Question: When I change the encoding in my browser(s), the controls in the cart change accordingly when I have extended chars.
However, it is not consistent and looks very amateurish. See the attached comparison image.
How do I fix this in Magento 1.4.0.1? Or, is it a browser issue, and if so, how do I fix it?

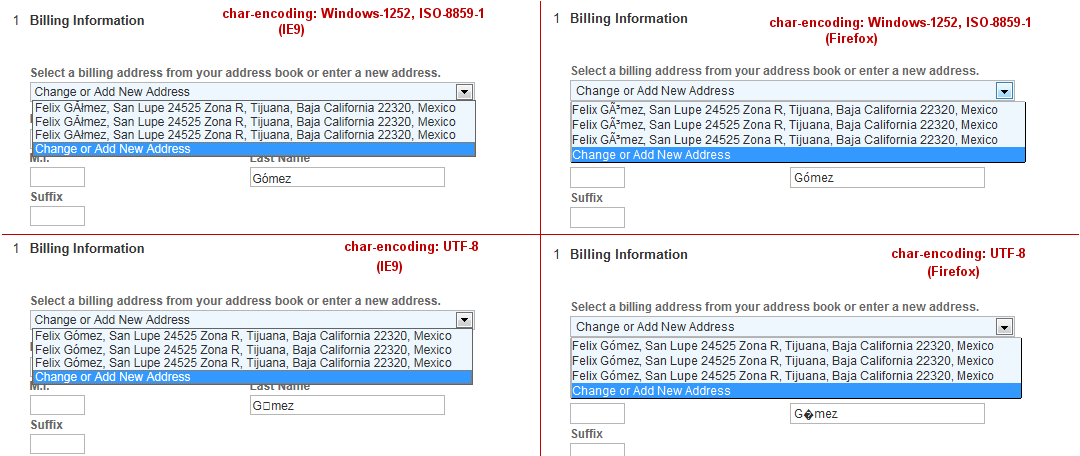
Answer: How did you create your MySQL server? When you didn't set correct collation while creating a database, you can always face of troubles. Try following :
'mysql > CREATE DATABASE sample DEFAULT CHARACTER SET UTF8 COLLATE UTF8_UNICODE_CI;'
UT8_UNICODE_CI has many character sets.